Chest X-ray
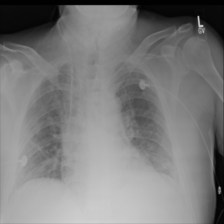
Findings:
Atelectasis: negative
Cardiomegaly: negative
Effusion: negative
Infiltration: negative
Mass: negative
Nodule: negative
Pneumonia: negative
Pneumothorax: negative
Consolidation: negative
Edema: negative
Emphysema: negative
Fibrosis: negative
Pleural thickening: negative
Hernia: negative